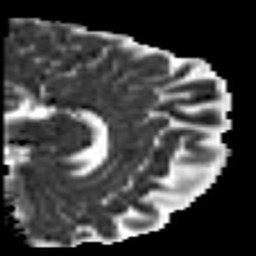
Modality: MD
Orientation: sagittal
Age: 30
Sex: female
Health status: healthy
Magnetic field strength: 3 T
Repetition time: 7 s
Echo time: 0.0926 s